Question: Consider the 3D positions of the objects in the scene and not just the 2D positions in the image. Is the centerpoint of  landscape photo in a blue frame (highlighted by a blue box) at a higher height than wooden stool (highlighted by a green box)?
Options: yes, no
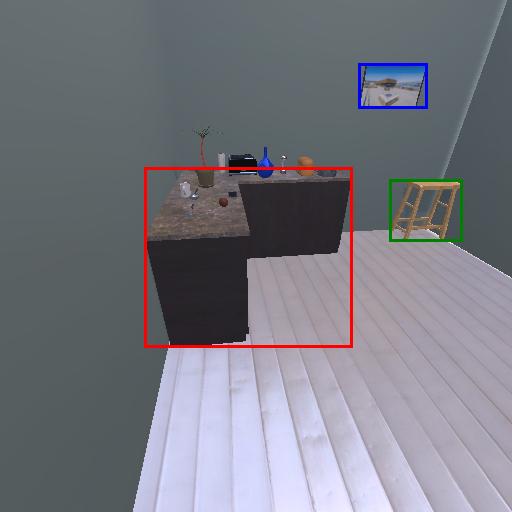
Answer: yes